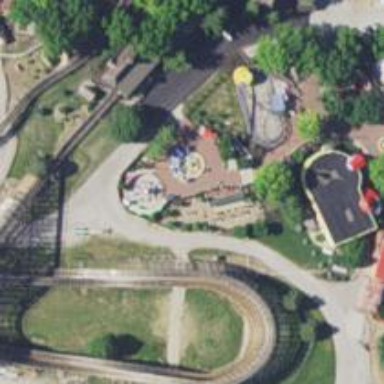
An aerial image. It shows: Miniature railway.